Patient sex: F
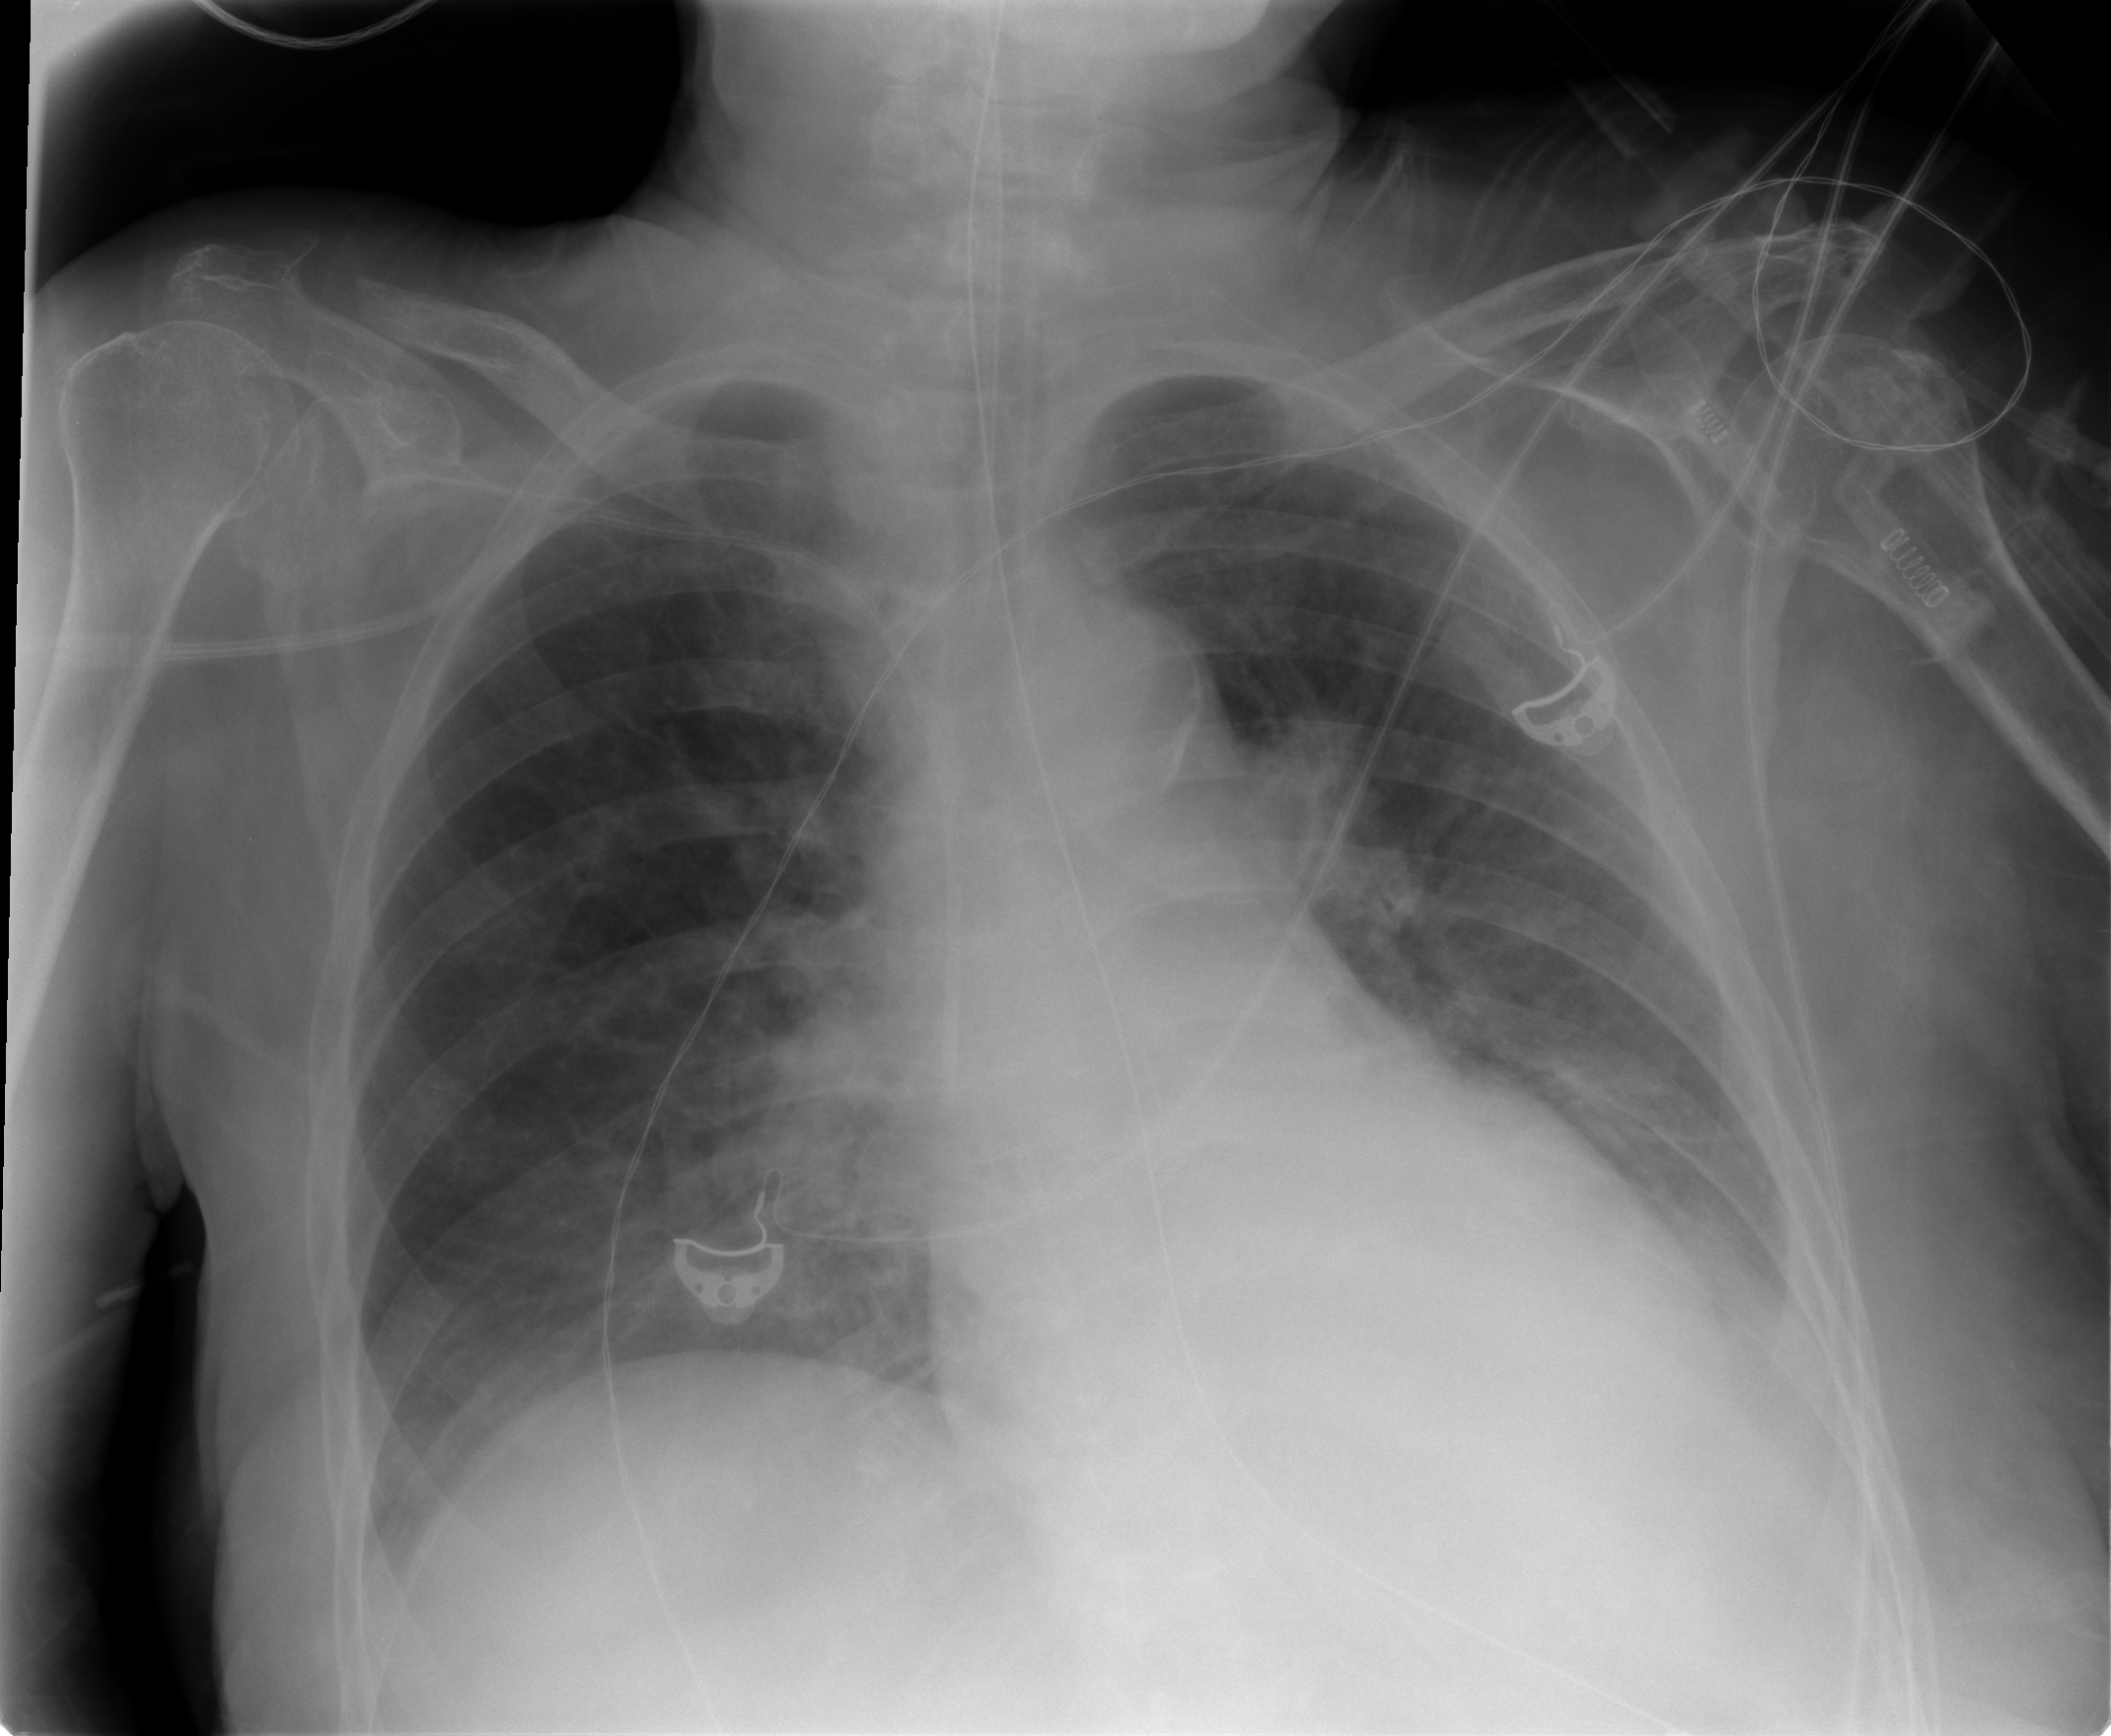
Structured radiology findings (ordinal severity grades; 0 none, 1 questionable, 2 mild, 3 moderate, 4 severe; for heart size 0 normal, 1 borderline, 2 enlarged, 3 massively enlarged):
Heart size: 0
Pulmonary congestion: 2
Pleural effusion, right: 0
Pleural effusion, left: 1
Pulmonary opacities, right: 0
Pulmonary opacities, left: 0
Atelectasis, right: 1
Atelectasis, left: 1